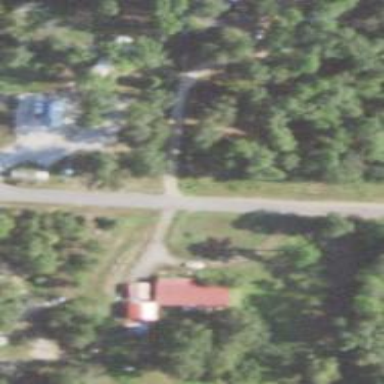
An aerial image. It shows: Residential road.